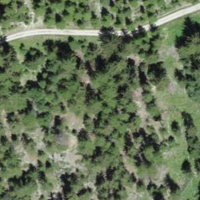
EUNIS habitat code: 45
Species observed at this site:
Aporia crataegi
Stauroderus scalaris
Gentiana verna
Erebia aethiops